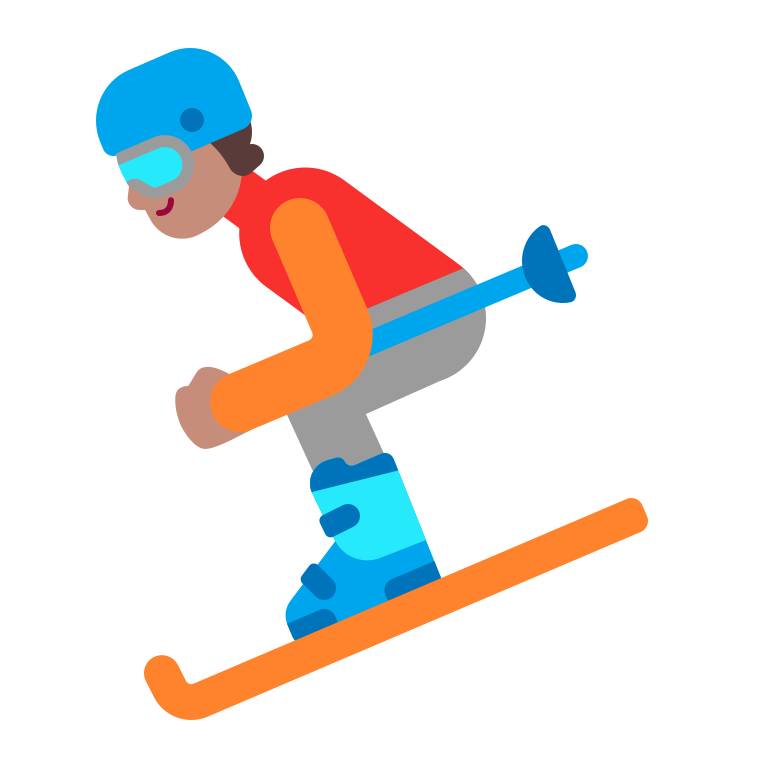
skier flat